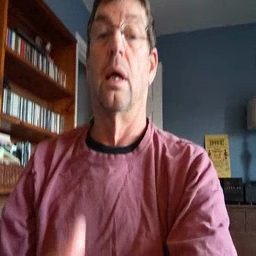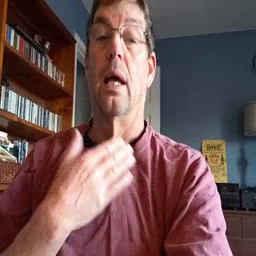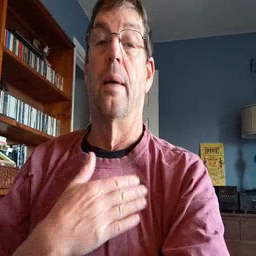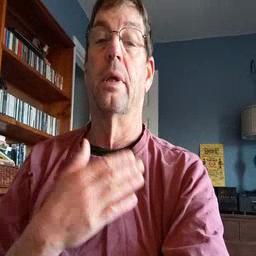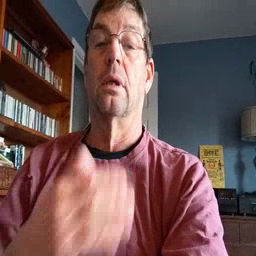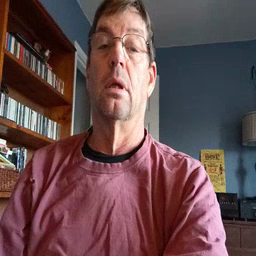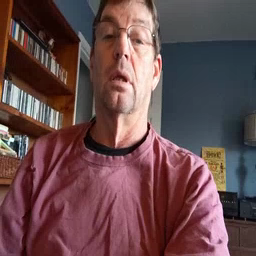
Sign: happy